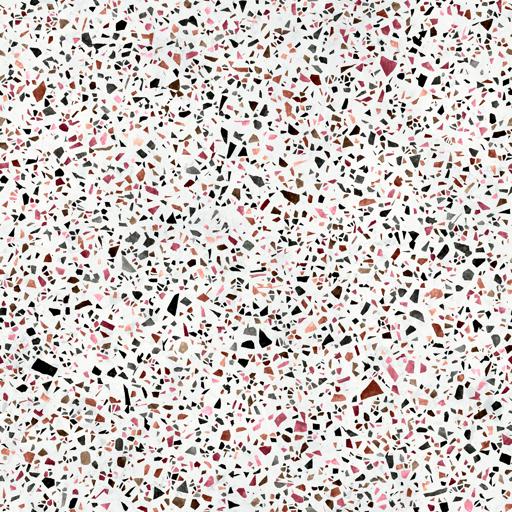
Tags: colorful terrazzo white